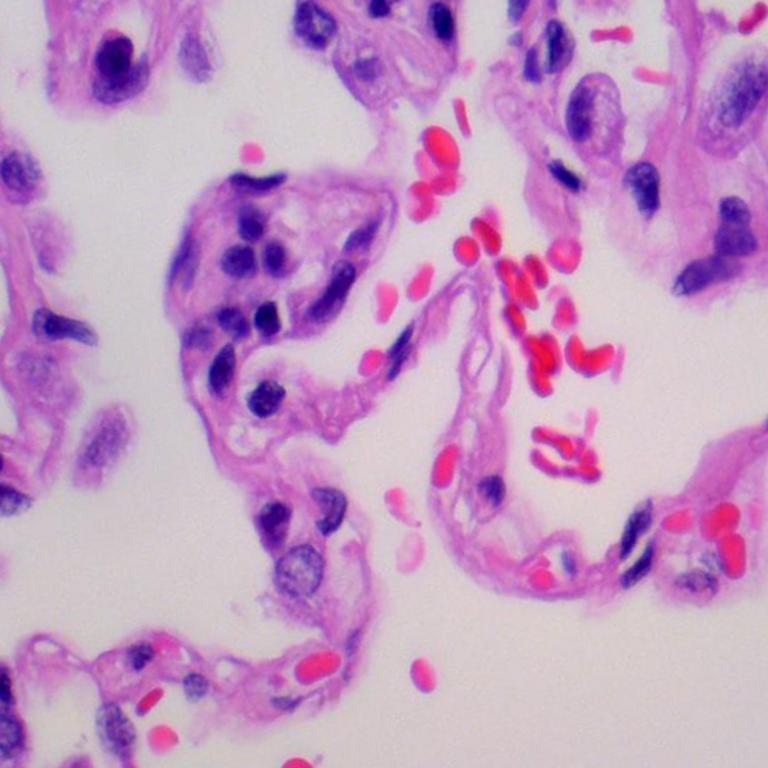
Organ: lung
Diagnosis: benign